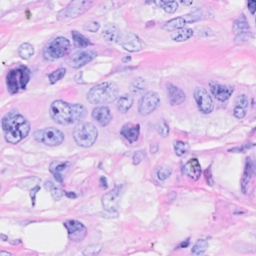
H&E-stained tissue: Breast